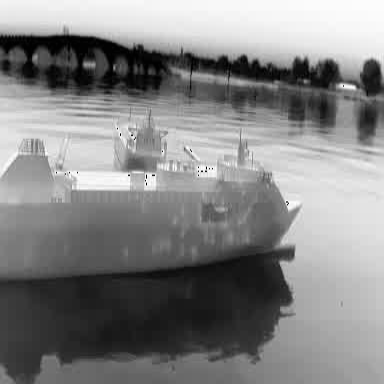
There are two objects shown in the infrared image, including a container_ship, and a liner.